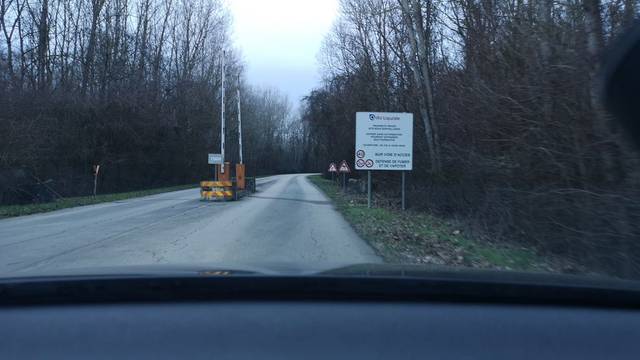
Region: France
Coordinates: 46.766, 4.854